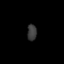
Tissue: lung
Cell type: Fibroblasts
Senescence score: 0.5442
Nuclear area (px): 148
Mean DAPI intensity: 58.115